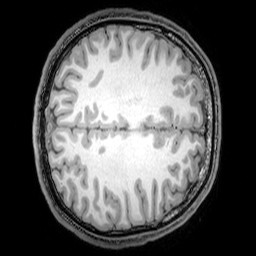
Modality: T1w
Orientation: axial
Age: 21
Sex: male
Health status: healthy
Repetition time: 0.081 s
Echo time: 0.037 s